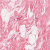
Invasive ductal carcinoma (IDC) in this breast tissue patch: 0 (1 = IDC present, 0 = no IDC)